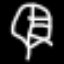
Label: leaf